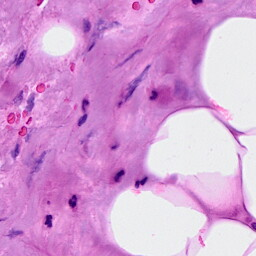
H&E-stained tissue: Breast